Question: My application uses Thai fonts. They do not get displayed on Linux machine.
I am developing in Windows 10, Java 6, my Linux machine is running Debian 8.7 (Jessie).
On windows it displays properly but on Linux wen I run the jar file, all it shows are squares.

But when I enclose the text in HTML tag it works properly.
'''
getLabel().setText("<html><center>"+ labelText+"</center></html>");
'''
This works
Can anyone help with following issue?
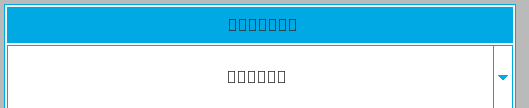
Answer: You must set the font on the component that should display thai text. The font it currently uses, can not do that, hence the displayed squares.
The font you need must contain thai characters.